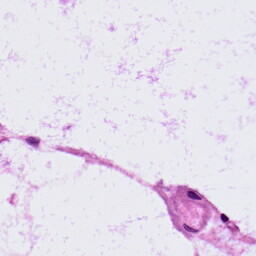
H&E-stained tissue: LymphNode